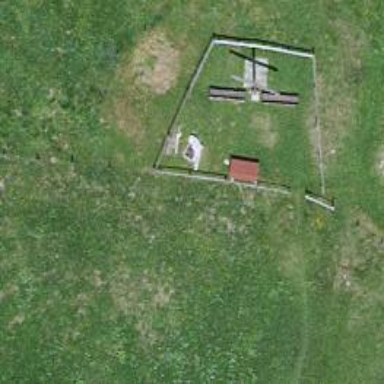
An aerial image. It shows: Wayside cross with historic significance.